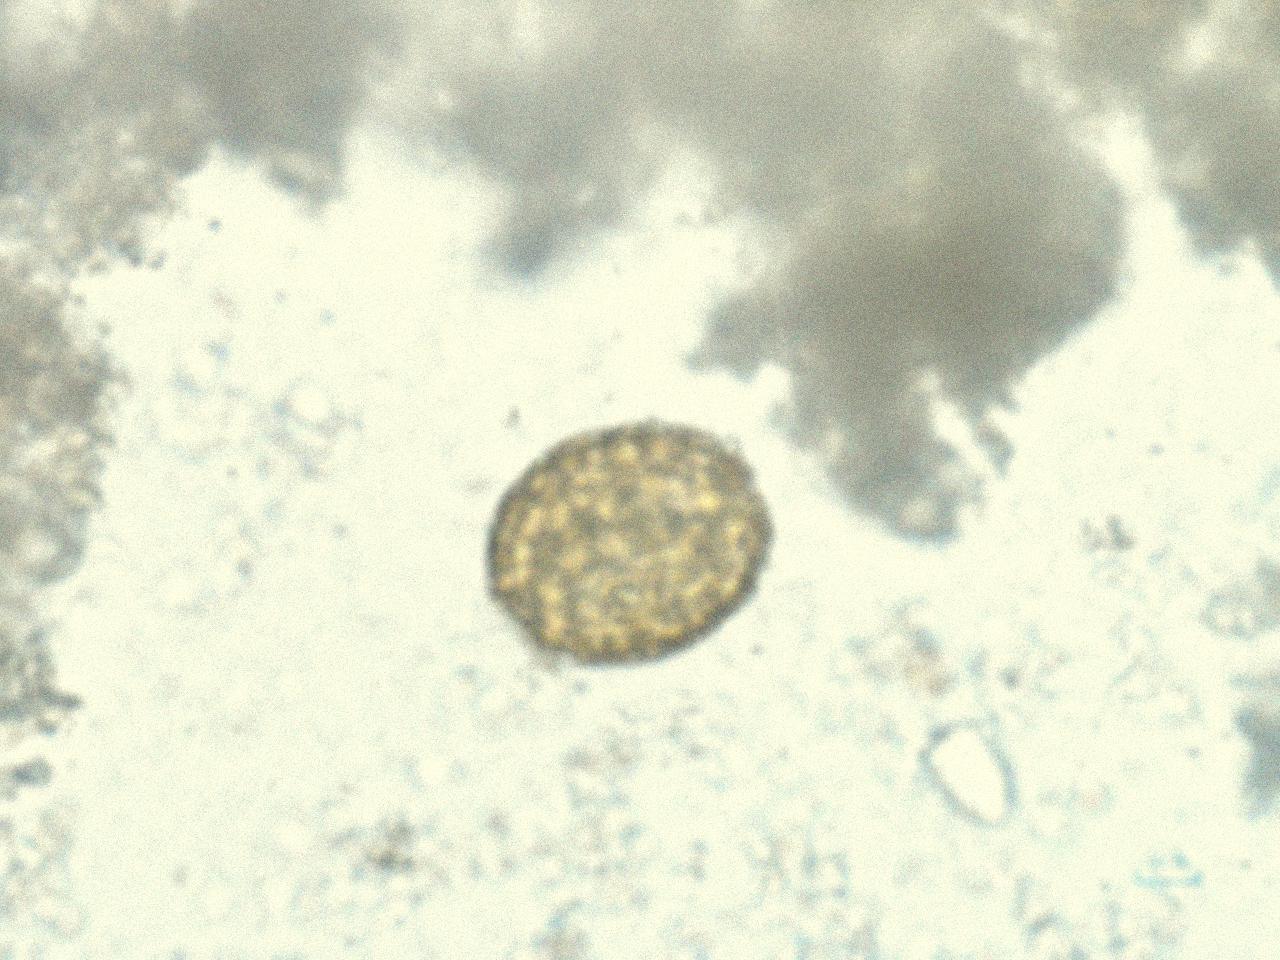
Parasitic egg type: Ascaris lumbricoides